Interaction volume radius: 5 \u00c5
Interaction volume height: 25 \u00c5
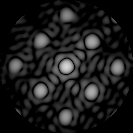
Disorder parameter: 0.1255